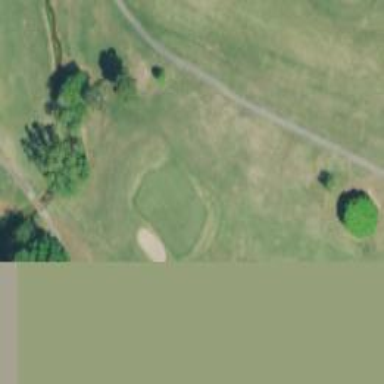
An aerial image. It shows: View of golf hole.